Question: I want to produce several similar plots using two varying arguments (colors and groups). I am able to do it using only the group, however, using the colors vector does not work as expected. It reads the four palette colors, instead of one each time.
'''
pacman::p_load(ggplot2, magrittr)
#make sample data
groups <- letters[23:26]
df <- data.frame(x = rnorm(n = 60,mean = 3.5, sd = 3.4),
y = rnorm(n = 60,mean = 3.5, sd = 3.4),
g = c(rep(groups[1],15),rep(groups[2],15),rep(groups[3],15),rep(groups[4],15)))
colors_pal <- c("#264653", "#2a9d8f", "#457b9d", "#e76f51")
plot_reg_line_equation <- function(df, groups, colors_pal) {
ggplot(data = dplyr::filter(.data = df, g==groups), aes(x = x, y = y)) +
geom_smooth(method = "lm", se=FALSE, color="black", formula = y ~ x) +
geom_point(color = colors_pal) +
ggtitle(label = paste0(groups)) +
jtools::theme_apa() +
theme(axis.line = element_line(colour = "black"),
panel.grid.major = element_blank(),
panel.grid.minor = element_blank(),
panel.border = element_blank(),
panel.background = element_blank())
}
lapply(groups, plot_reg_line_equation, df = df, colors_pal = colors_pal) %>% patchwork::wrap_plots()
#> Error: Aesthetics must be either length 1 or the same as the data (15): colour
'''

<URL>
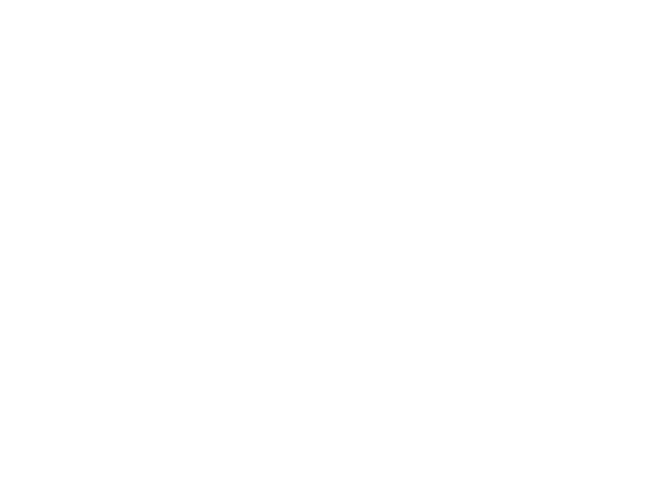
Answer: Since you have two varying arguments use 'Map' :
'''
Map(function(x, y) plot_reg_line_equation(df, x, y), groups, colors_pal) %>%
patchwork::wrap_plots()
'''
<URL>